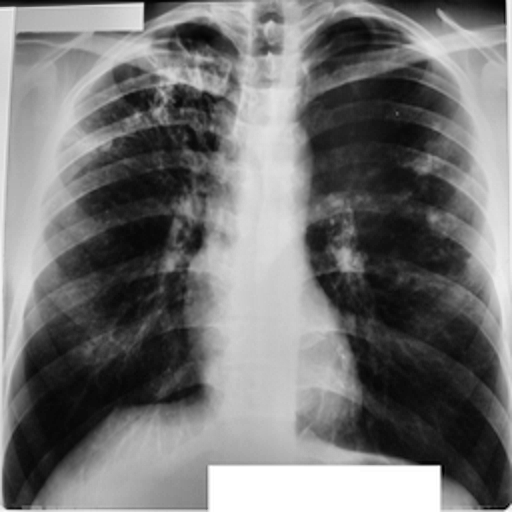
Finding: TUBERCULOSIS